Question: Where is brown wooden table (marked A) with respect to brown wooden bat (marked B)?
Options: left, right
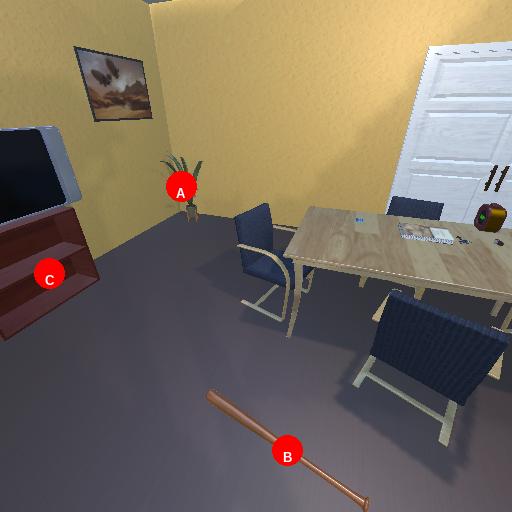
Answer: left